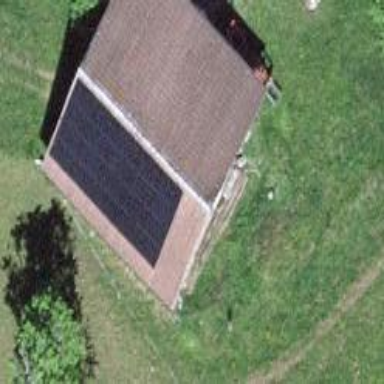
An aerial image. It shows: Solar power generator with photovoltaic panels.